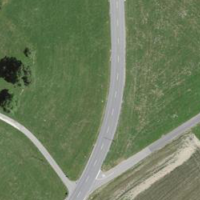
EUNIS habitat code: 24
Species observed at this site:
Trifolium pratense